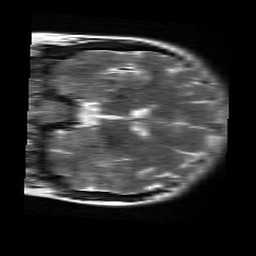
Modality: T2w
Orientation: coronal
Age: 22
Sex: female
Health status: healthy
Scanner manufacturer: siemens
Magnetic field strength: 3 T
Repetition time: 4.01 s
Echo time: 0.116 s